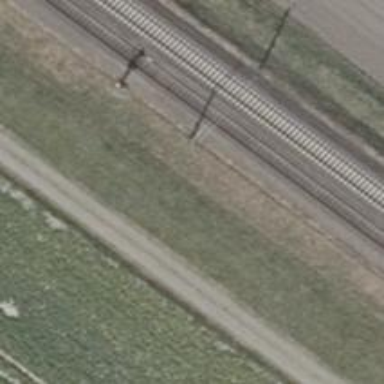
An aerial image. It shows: Milestone along the railway track with catenary mast.